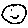
Label: smiley face